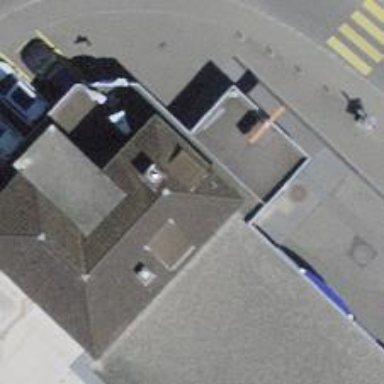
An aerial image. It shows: Fuel station.